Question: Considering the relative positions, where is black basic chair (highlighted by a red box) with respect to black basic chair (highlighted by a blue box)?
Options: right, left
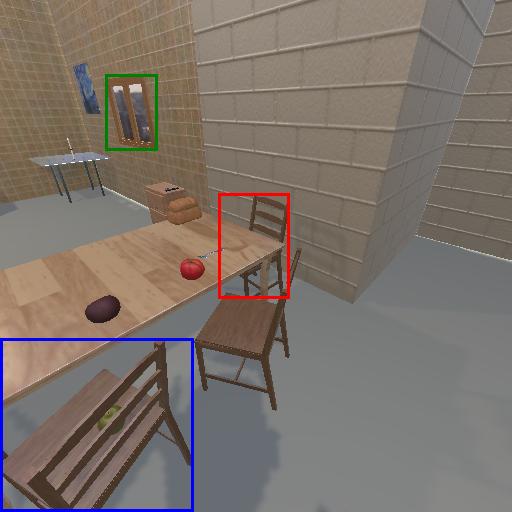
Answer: right